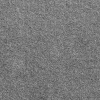
Atmospheric dust classification: dusty